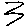
Label: zigzag